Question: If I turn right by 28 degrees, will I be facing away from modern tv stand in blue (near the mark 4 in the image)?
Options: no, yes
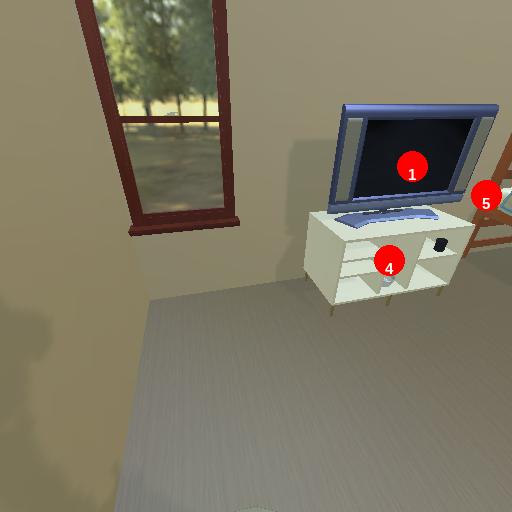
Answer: no